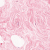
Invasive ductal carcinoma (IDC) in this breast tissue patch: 0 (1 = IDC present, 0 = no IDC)